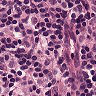
Metastatic tissue present: no